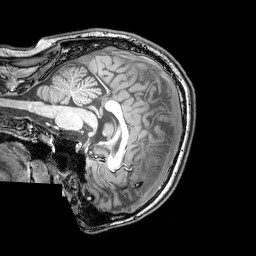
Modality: T1w
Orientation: sagittal
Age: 22
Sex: male
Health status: healthy
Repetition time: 0.081 s
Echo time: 0.037 s